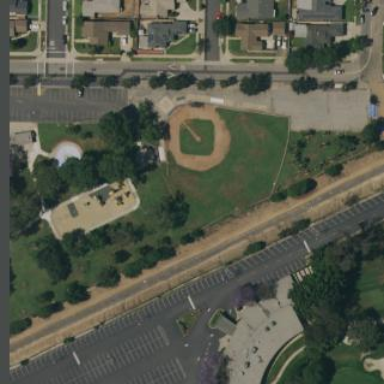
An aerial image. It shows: Baseball pitch for leisure land activities.